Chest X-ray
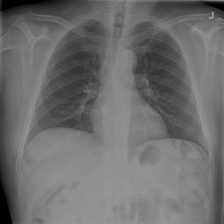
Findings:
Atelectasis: negative
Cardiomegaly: negative
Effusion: negative
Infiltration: negative
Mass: negative
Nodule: negative
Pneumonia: negative
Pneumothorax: negative
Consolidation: negative
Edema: negative
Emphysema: negative
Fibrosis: negative
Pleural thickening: negative
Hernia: negative